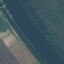
Land use / land cover: River